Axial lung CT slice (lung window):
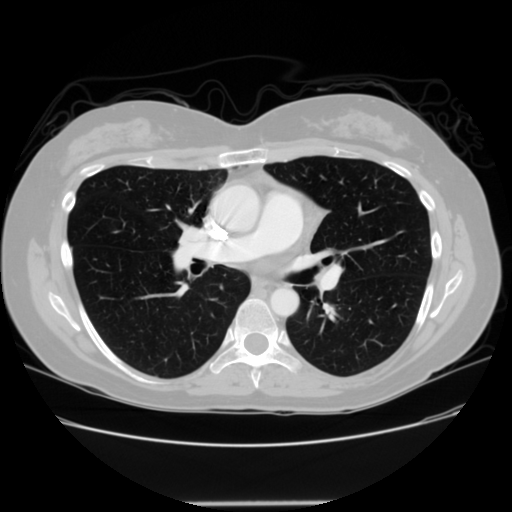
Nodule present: no